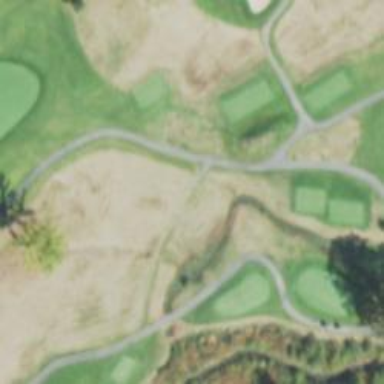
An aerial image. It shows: Golf cartpath that is also road path.